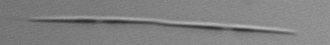
Label: Pseudo-nitzschia